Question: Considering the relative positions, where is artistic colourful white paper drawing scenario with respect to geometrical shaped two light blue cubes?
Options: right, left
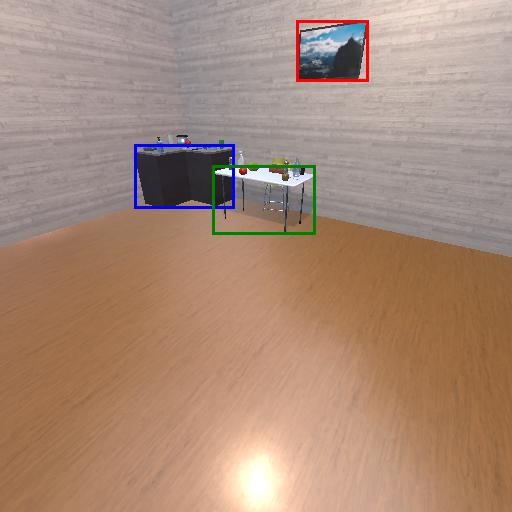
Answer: right